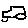
Label: car